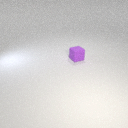
small purple rubber cube